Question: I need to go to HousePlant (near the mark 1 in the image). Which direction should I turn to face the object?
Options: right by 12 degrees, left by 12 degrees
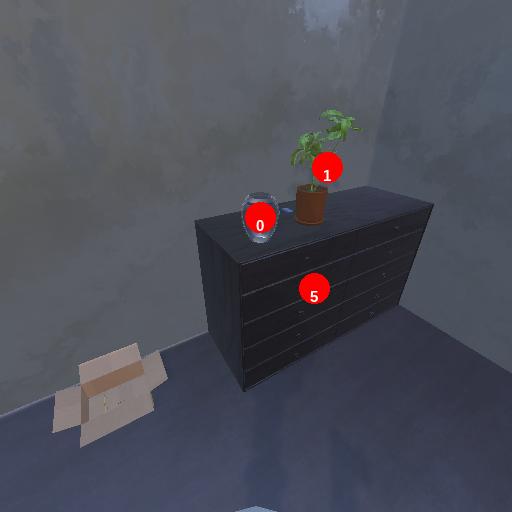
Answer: right by 12 degrees